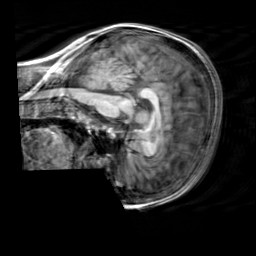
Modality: T1w
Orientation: sagittal
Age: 25
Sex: female
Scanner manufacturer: siemens
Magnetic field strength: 3 T
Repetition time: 2.3 s
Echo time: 0.00303 s